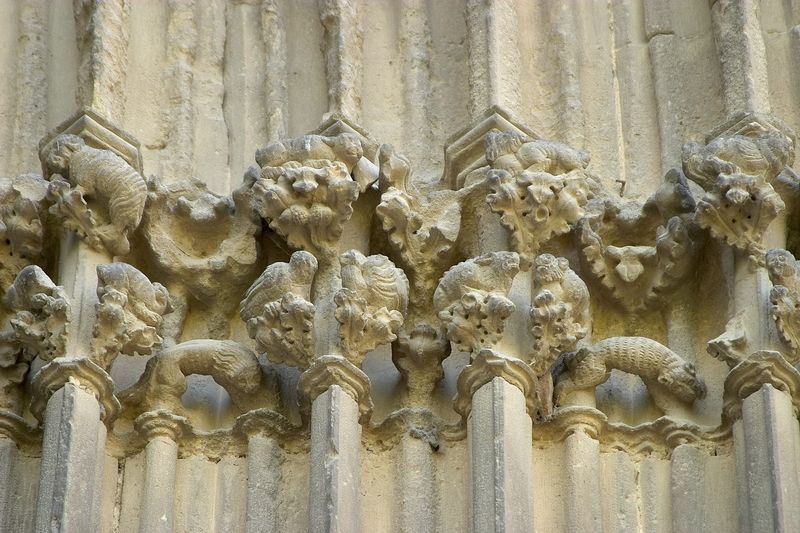
Titel: San Sepulco in Estella
Standort: Estella, San Sepulco (EU - E)
Schlagwörter: kämpfer, vogel, grau, säule, säulen, weiss, tier, stein, gotik, hase, foto, fotografie, kapitell, sims, löwe, bär, bildhauer, kriche, gewände, eichhorn